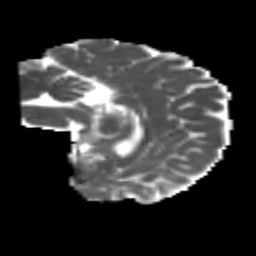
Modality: MD
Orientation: sagittal
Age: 31
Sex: female
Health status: healthy